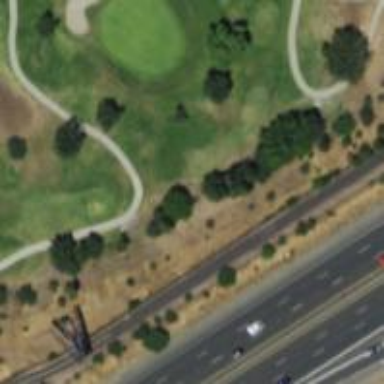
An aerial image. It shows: Golf tee.